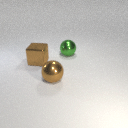
large brown metal cube to the left of large brown metal sphere